Question: I am designing a DB for a possible PHP MySQL project I may be undertaking.
I am a complete novice at relational DB design, and have only worked with single table DB's before.
This is a diagram of the tables:

So, 'Cars' contains each model of car, and the other 3 tables contains parts that the car can be fitted with.
So each car can have different parts from each of the three tables, and each part can be fitted to different cars from the parts table. In reality, there will be about 10 of these parts tables.
So, what would be the best way to link these together? do I need another table in the middle etc?
and what would I need to do with keys in terms of linking.
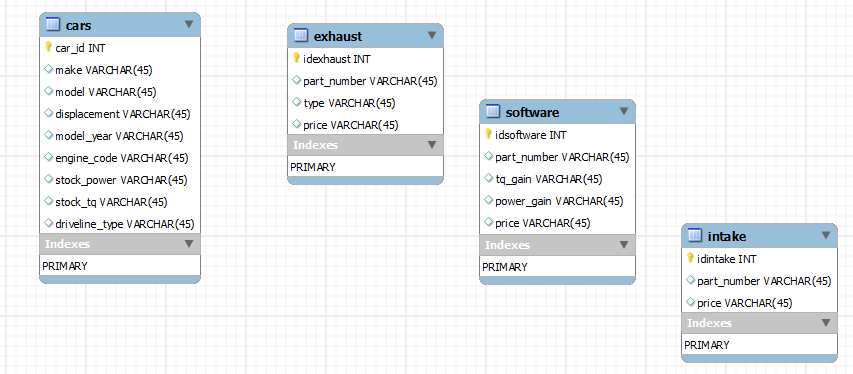
Answer: There is some inheritance in your parts. The common attributes seem to be:
- -
and there are some specifics for your part types exhaust, software and intake.
There are two strategies:
- have three tables and one view over the three tables
- have one table with a parttype column and may be three views for the tables.
If you'd like to play with your design you might want to look at my companies website <URL>. UML2PHP will automatically convert your UML design to a database design and let you "play" with the result.
At:
<URL>
you'll find an example applicaton along your design. The menu does not allow you to access all tables via the menu yet.
via:
<URL>
the table definitions are accessible:
'''
mysql> describe CP01_car;
+-------------+---------------+------+-----+---------+-------+
| Field | Type | Null | Key | Default | Extra |
+-------------+---------------+------+-----+---------+-------+
| oid | varchar(32) | NO | | NULL | |
| car_id | varchar(255) | NO | PRI | NULL | |
| model | varchar(255) | YES | | NULL | |
| description | text | YES | | NULL | |
| model_year | decimal(10,0) | YES | | NULL | |
+-------------+---------------+------+-----+---------+-------+
'''
mysql> describe CP01_part;
'''
+-------------+--------------+------+-----+---------+-------+
| Field | Type | Null | Key | Default | Extra |
+-------------+--------------+------+-----+---------+-------+
| oid | varchar(32) | NO | | NULL | |
| part_number | varchar(255) | NO | PRI | NULL | |
| price | varchar(255) | YES | | NULL | |
| car_car_id | varchar(255) | YES | | NULL | |
+-------------+--------------+------+-----+---------+-------+
'''
mysql> describe cp01_exhaust;
'''
+-------------+--------------+------+-----+---------+-------+
| Field | Type | Null | Key | Default | Extra |
+-------------+--------------+------+-----+---------+-------+
| oid | varchar(32) | NO | | NULL | |
| type | varchar(255) | YES | | NULL | |
| part_number | varchar(255) | NO | PRI | NULL | |
| price | varchar(255) | YES | | NULL | |
+-------------+--------------+------+-----+---------+-------+
'''
mysql> describe CP01_intake;
'''
+-------------+--------------+------+-----+---------+-------+
| Field | Type | Null | Key | Default | Extra |
+-------------+--------------+------+-----+---------+-------+
| oid | varchar(32) | NO | | NULL | |
| part_number | varchar(255) | NO | PRI | NULL | |
| price | varchar(255) | YES | | NULL | |
+-------------+--------------+------+-----+---------+-------+
'''
mysql> describe CP01_software;
'''
+-------------+---------------+------+-----+---------+-------+
| Field | Type | Null | Key | Default | Extra |
+-------------+---------------+------+-----+---------+-------+
| oid | varchar(32) | NO | | NULL | |
| power_gain | decimal(10,0) | YES | | NULL | |
| part_number | varchar(255) | NO | PRI | NULL | |
| price | varchar(255) | YES | | NULL | |
+-------------+---------------+------+-----+---------+-------+
'''
The above tables have been generated from the UML model and the result does not fit your needs yet.
Especially if you think of having 10 or more table likes this. The field car_car_id that links your parts to the car table should be available in all the tables. And according to the design proposal the base "table" for the parts should be a view like this:
mysql>
'''
create view partview as
select oid,part_number,price from CP01_software
union select oid,part_number,price from CP01_exhaust
union select oid,part_number,price from CP01_intake;
'''
of course the car_car_id column also needs to be selected;
Now you can edit every table by itself and the partview will show all parts together.
To be able to distinguish the parts types you might want to add another column "part_type".